Brain MRI, t2w sequence, axial 2D slice.
Patient: age 22, sex F, weight 78 kg, height 1.78 m
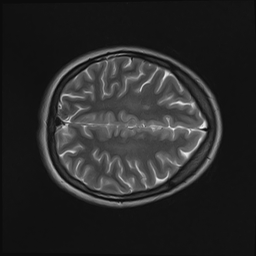